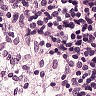
Metastatic tissue present: no